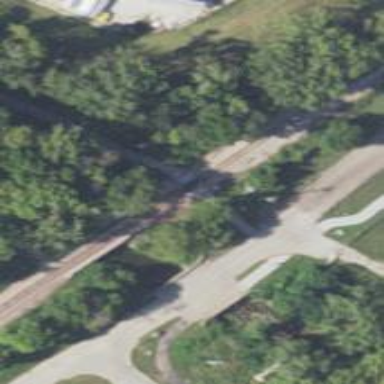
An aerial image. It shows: Crossing for the railway.